Question: So I have a vertex array batcher, and I want to use it to render rectangles that are lines instead of filled in. Currently I am using 'glPolyGonMode()', but since my "shapes" are all uploaded to the graphics card as triangles, I get a line running down the middle of my rectangle, like this:
Obviously this is happening because there are two triangles to a rectangle. But I want to render only the rectangle without the middle line. How could I accomplish this?
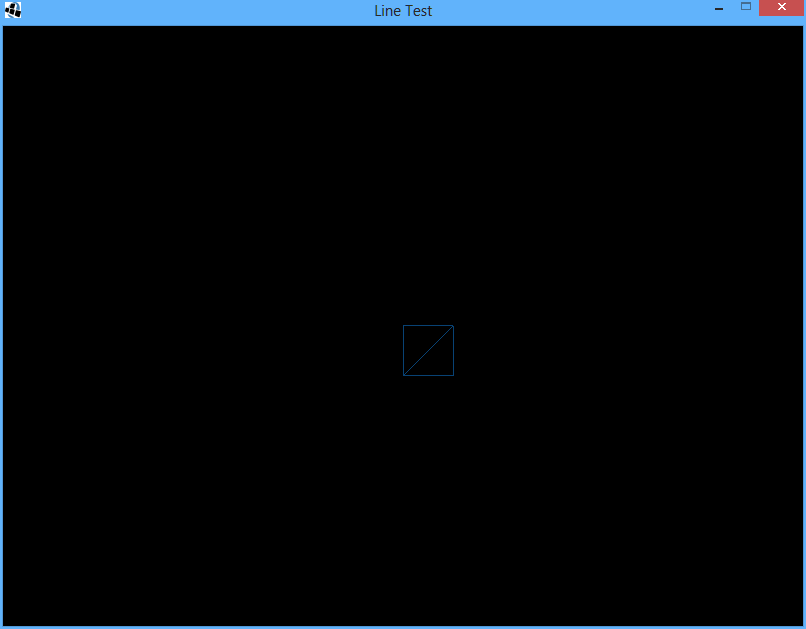
Answer: You can't do this with triangle list, triangle is the essential primitive to build up 3D models. you need two triangles to build up the rectangle.
If you don't want the middle line
1. Use GL_QUADS, this is the easist way to your request, but be aware that GL_QUADS was deprecate from core OpenGL 3.1
2. Use LINE_LOOP instead of triangles to build up your rectangle
Draw with GL_QUADS:
'''
glBegin(GL_QUADS) ;
glVertex3f(0.0, 0.0, 0.0);
glVertex3f(0.0, 0.5, 0.0);
glVertex3f(0.5, 0.5, 0.0);
glVertex3f(0.5, 0.0, 0.0);
glEnd() ;
'''
Draw with LINE_LOOP:
'''
glBegin(GL_LINE_LOOP) ;
glVertex3f(0.0, 0.0, 0.0);
glVertex3f(0.0, 0.5, 0.0);
glVertex3f(0.5, 0.5, 0.0);
glVertex3f(0.5, 0.0, 0.0);
glEnd() ;
'''